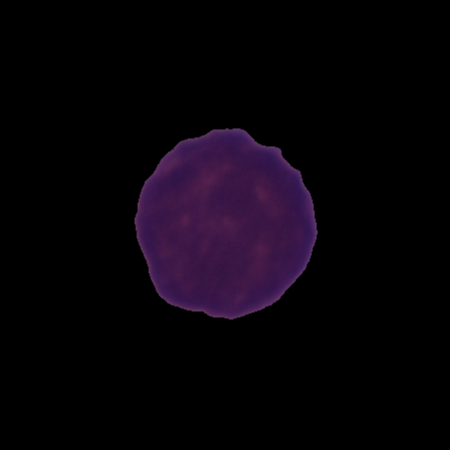
Label: cancer